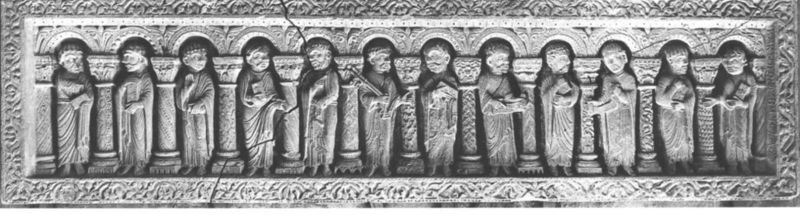
Titel: Apostelrelief
Standort:  ()
Schlagwörter: umhang, menschen, männer, säule, säulen, ornament, bart, lang, rahmen, sockel, stein, kirche, gewand, gotik, krone, relief, bogen, stab, figuren, bögen, schild, buch, rechteck, arkaden, kapitelle, kapitell, fries, mittelalter, priester, mönche, kutten, heilige, jünger, gläubige, riss, kreuzgang, halbsäulen, säülen, stele, gleichförmig, apostel, randverzierung, frühchristlich, hielige, zwölf apostel, schaftring, rechtec, 12 personen, relief arömisch, rom relif